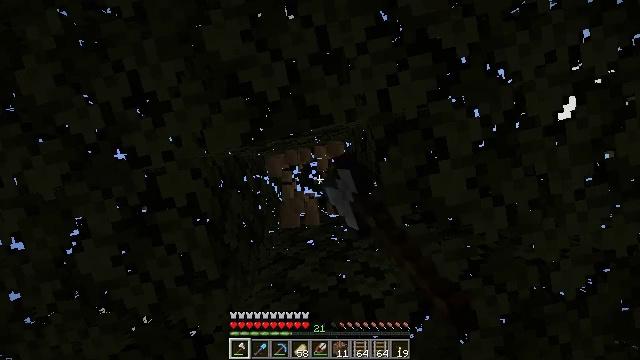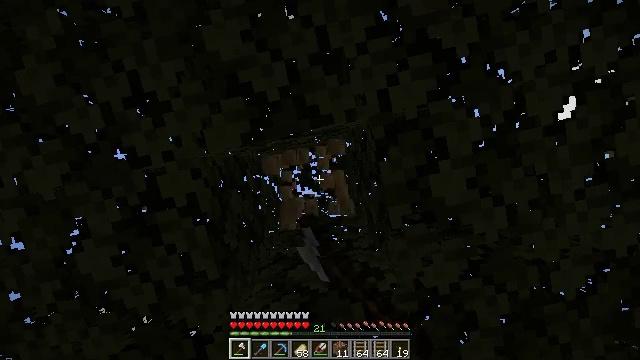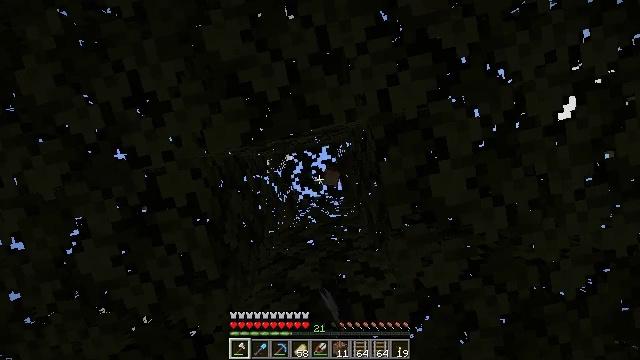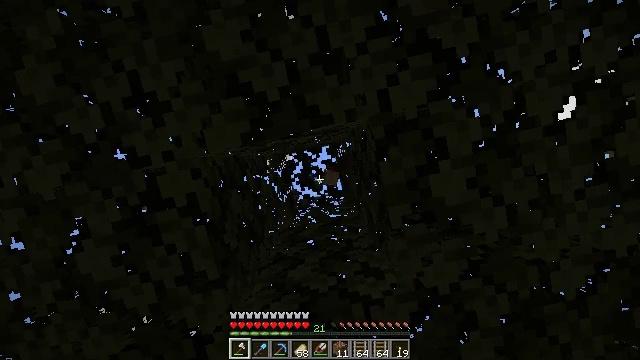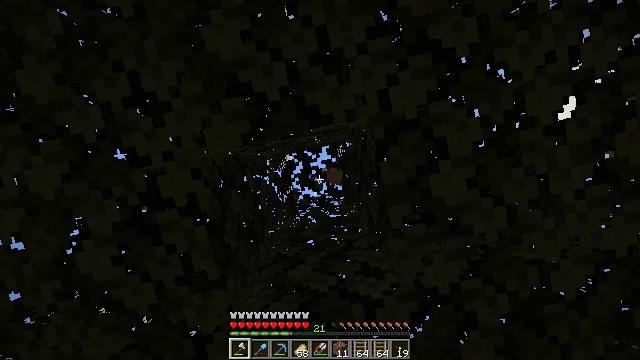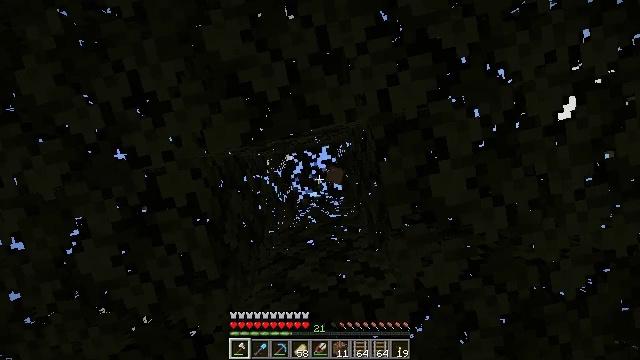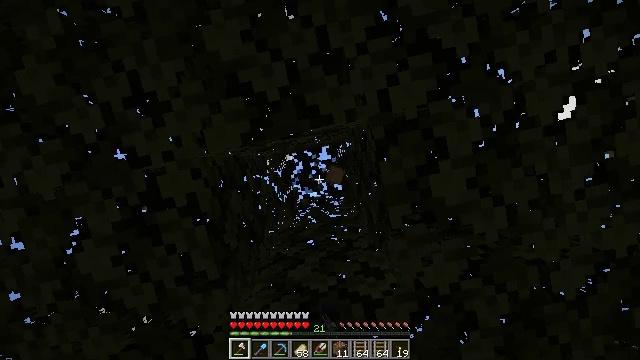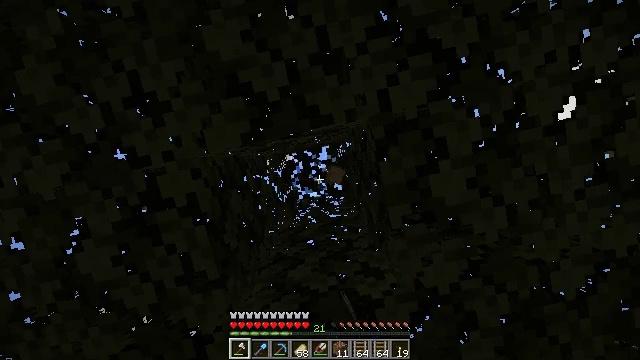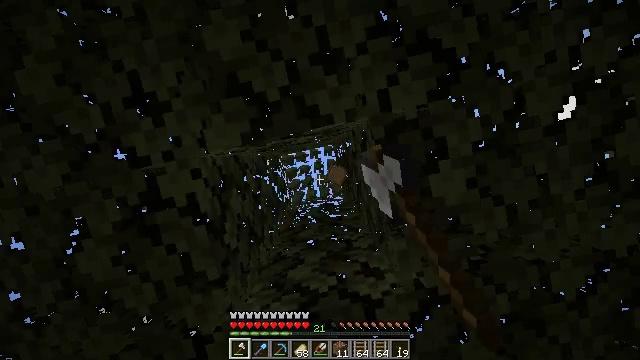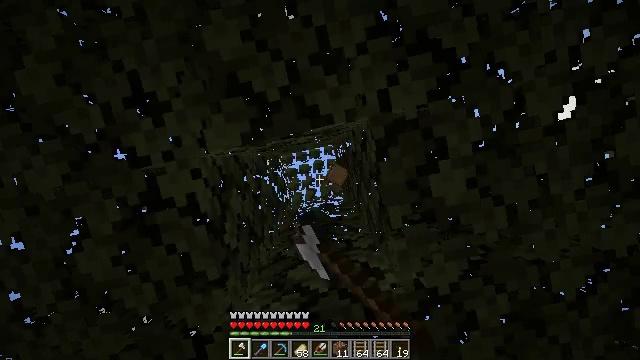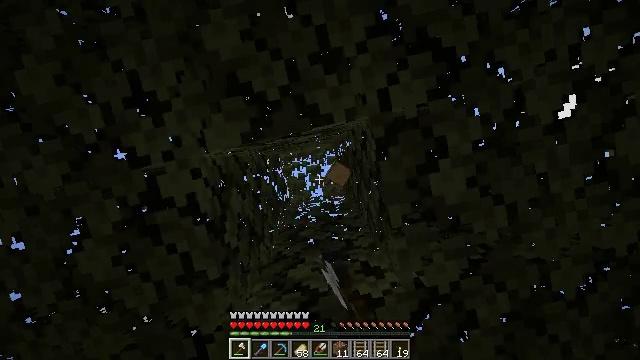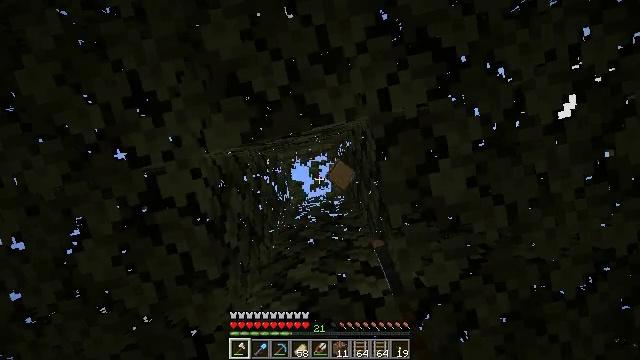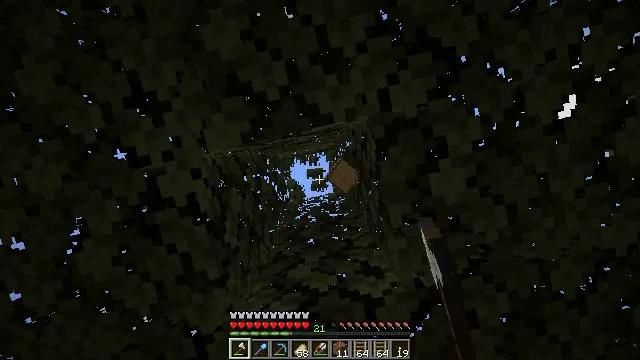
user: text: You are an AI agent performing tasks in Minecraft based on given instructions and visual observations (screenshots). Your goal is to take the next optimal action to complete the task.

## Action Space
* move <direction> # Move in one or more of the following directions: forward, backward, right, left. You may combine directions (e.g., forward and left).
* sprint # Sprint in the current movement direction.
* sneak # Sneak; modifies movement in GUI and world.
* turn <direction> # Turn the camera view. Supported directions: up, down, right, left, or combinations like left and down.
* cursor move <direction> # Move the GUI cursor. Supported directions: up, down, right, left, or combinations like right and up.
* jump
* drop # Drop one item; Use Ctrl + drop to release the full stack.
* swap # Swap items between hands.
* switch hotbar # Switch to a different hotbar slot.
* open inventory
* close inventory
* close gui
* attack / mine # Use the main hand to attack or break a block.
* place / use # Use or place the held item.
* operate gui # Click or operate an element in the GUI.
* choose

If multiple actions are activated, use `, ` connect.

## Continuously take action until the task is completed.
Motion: motion action
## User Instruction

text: Gather oak leaves by attacking.
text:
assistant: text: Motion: attack / mine
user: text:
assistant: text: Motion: attack / mine
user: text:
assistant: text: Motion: attack / mine
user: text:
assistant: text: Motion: attack / mine
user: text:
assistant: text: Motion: attack / mine
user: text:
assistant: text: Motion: attack / mine
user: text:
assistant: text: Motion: attack / mine
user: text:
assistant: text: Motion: attack / mine
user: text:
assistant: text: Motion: attack / mine
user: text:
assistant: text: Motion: attack / mine
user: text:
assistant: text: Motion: no_op
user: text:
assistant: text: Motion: no_op
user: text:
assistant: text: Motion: no_op